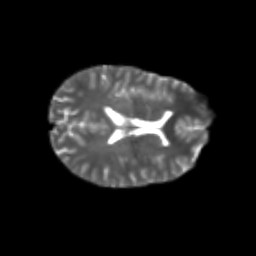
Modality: T2w
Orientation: axial
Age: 22
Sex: female
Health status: healthy
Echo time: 0.074 s